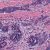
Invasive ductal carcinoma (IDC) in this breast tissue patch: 1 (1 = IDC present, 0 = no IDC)